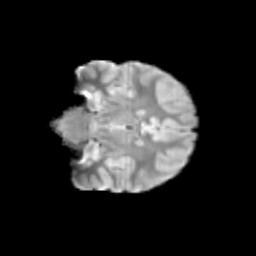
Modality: T2w
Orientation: coronal
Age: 13
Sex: female
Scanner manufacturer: siemens
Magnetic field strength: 3 T
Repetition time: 3.8 s
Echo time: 0.07 s